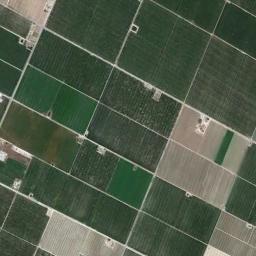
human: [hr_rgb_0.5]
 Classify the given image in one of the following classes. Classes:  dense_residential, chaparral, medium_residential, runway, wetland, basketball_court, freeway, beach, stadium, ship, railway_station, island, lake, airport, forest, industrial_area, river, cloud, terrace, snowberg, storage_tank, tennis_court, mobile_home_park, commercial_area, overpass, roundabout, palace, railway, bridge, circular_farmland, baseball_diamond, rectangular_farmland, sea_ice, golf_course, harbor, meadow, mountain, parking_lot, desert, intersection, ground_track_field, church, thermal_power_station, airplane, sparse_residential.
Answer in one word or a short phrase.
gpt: rectangular_farmland